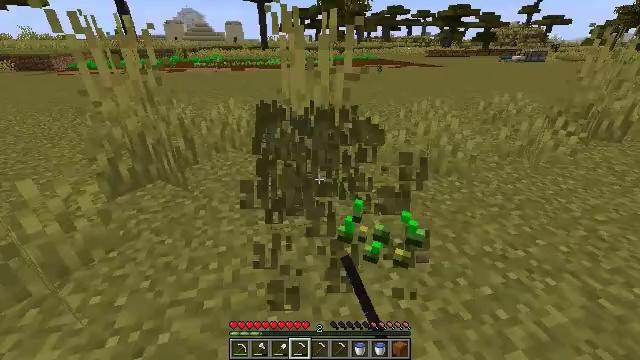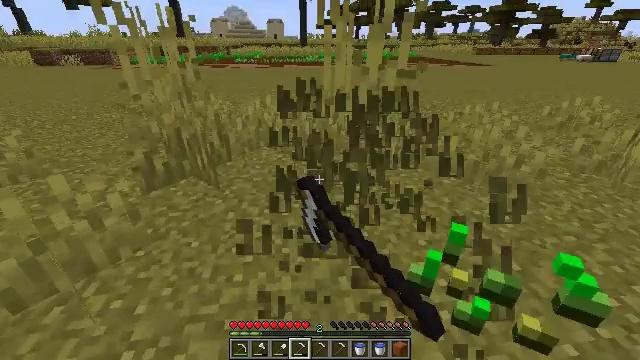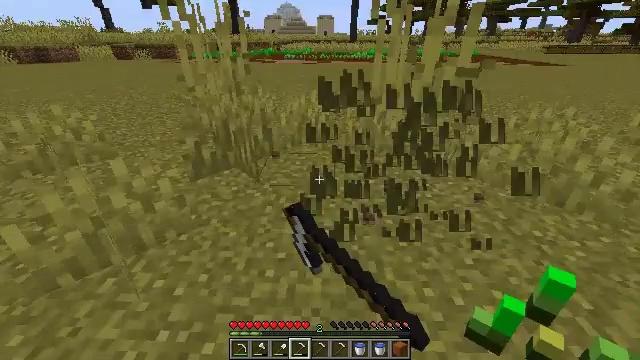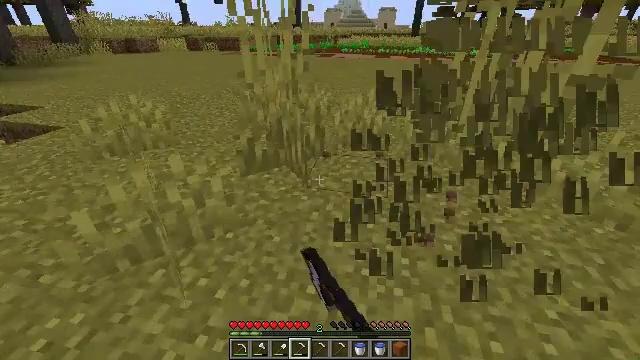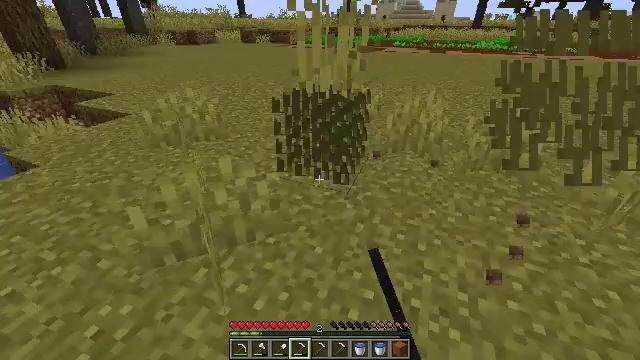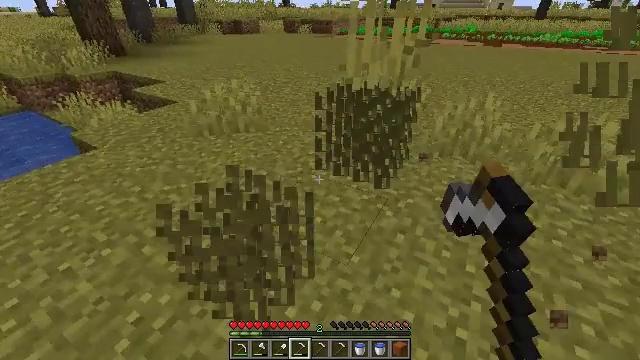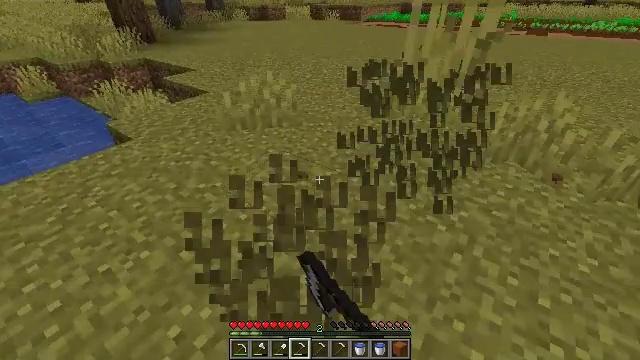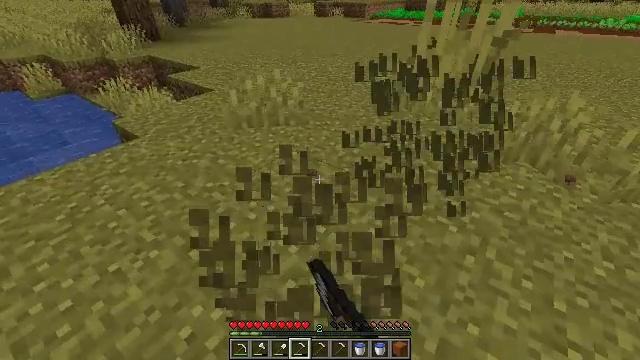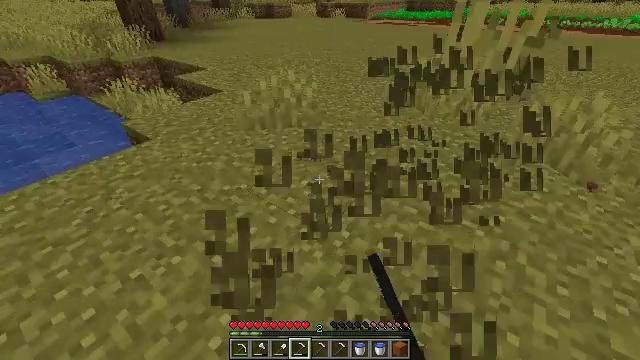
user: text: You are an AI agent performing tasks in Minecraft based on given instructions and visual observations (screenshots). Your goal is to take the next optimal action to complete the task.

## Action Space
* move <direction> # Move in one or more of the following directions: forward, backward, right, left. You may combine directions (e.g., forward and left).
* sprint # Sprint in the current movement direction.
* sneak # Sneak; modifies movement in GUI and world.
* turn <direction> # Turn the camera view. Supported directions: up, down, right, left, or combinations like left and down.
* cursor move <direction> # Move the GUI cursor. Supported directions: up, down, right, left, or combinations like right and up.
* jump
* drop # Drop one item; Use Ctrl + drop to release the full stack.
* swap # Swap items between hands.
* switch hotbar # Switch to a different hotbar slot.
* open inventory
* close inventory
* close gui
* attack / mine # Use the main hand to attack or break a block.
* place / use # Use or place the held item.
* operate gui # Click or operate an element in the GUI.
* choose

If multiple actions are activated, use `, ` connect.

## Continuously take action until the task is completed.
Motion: motion action
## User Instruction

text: Remove the tall grass to clear the area.
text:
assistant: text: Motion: move forward, turn left, attack / mine
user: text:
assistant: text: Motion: move forward and move left, turn left, attack / mine
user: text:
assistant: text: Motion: move forward and move left, turn left and down, attack / mine
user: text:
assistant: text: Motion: move forward and move left, turn left and down, attack / mine
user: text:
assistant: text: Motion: move forward and move left, turn left and down, attack / mine
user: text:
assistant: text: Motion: move left, turn left and down, attack / mine
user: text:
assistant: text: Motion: move left, attack / mine
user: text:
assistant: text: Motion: move forward and move left, attack / mine
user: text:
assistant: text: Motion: attack / mine